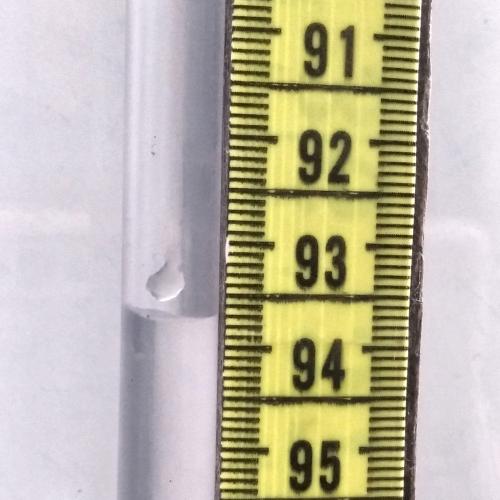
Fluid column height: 93.7 cm